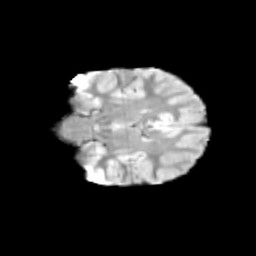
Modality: T2w
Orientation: coronal
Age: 11
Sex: male
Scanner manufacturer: siemens
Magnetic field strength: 3 T
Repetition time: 3.8 s
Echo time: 0.07 s